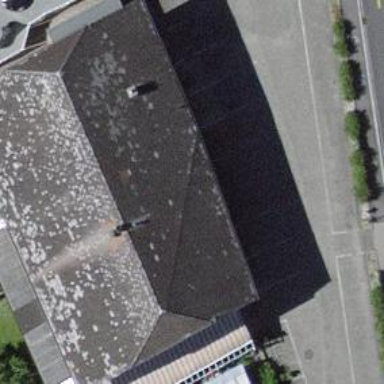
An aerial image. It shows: Restaurant.